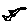
Label: bird